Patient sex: F
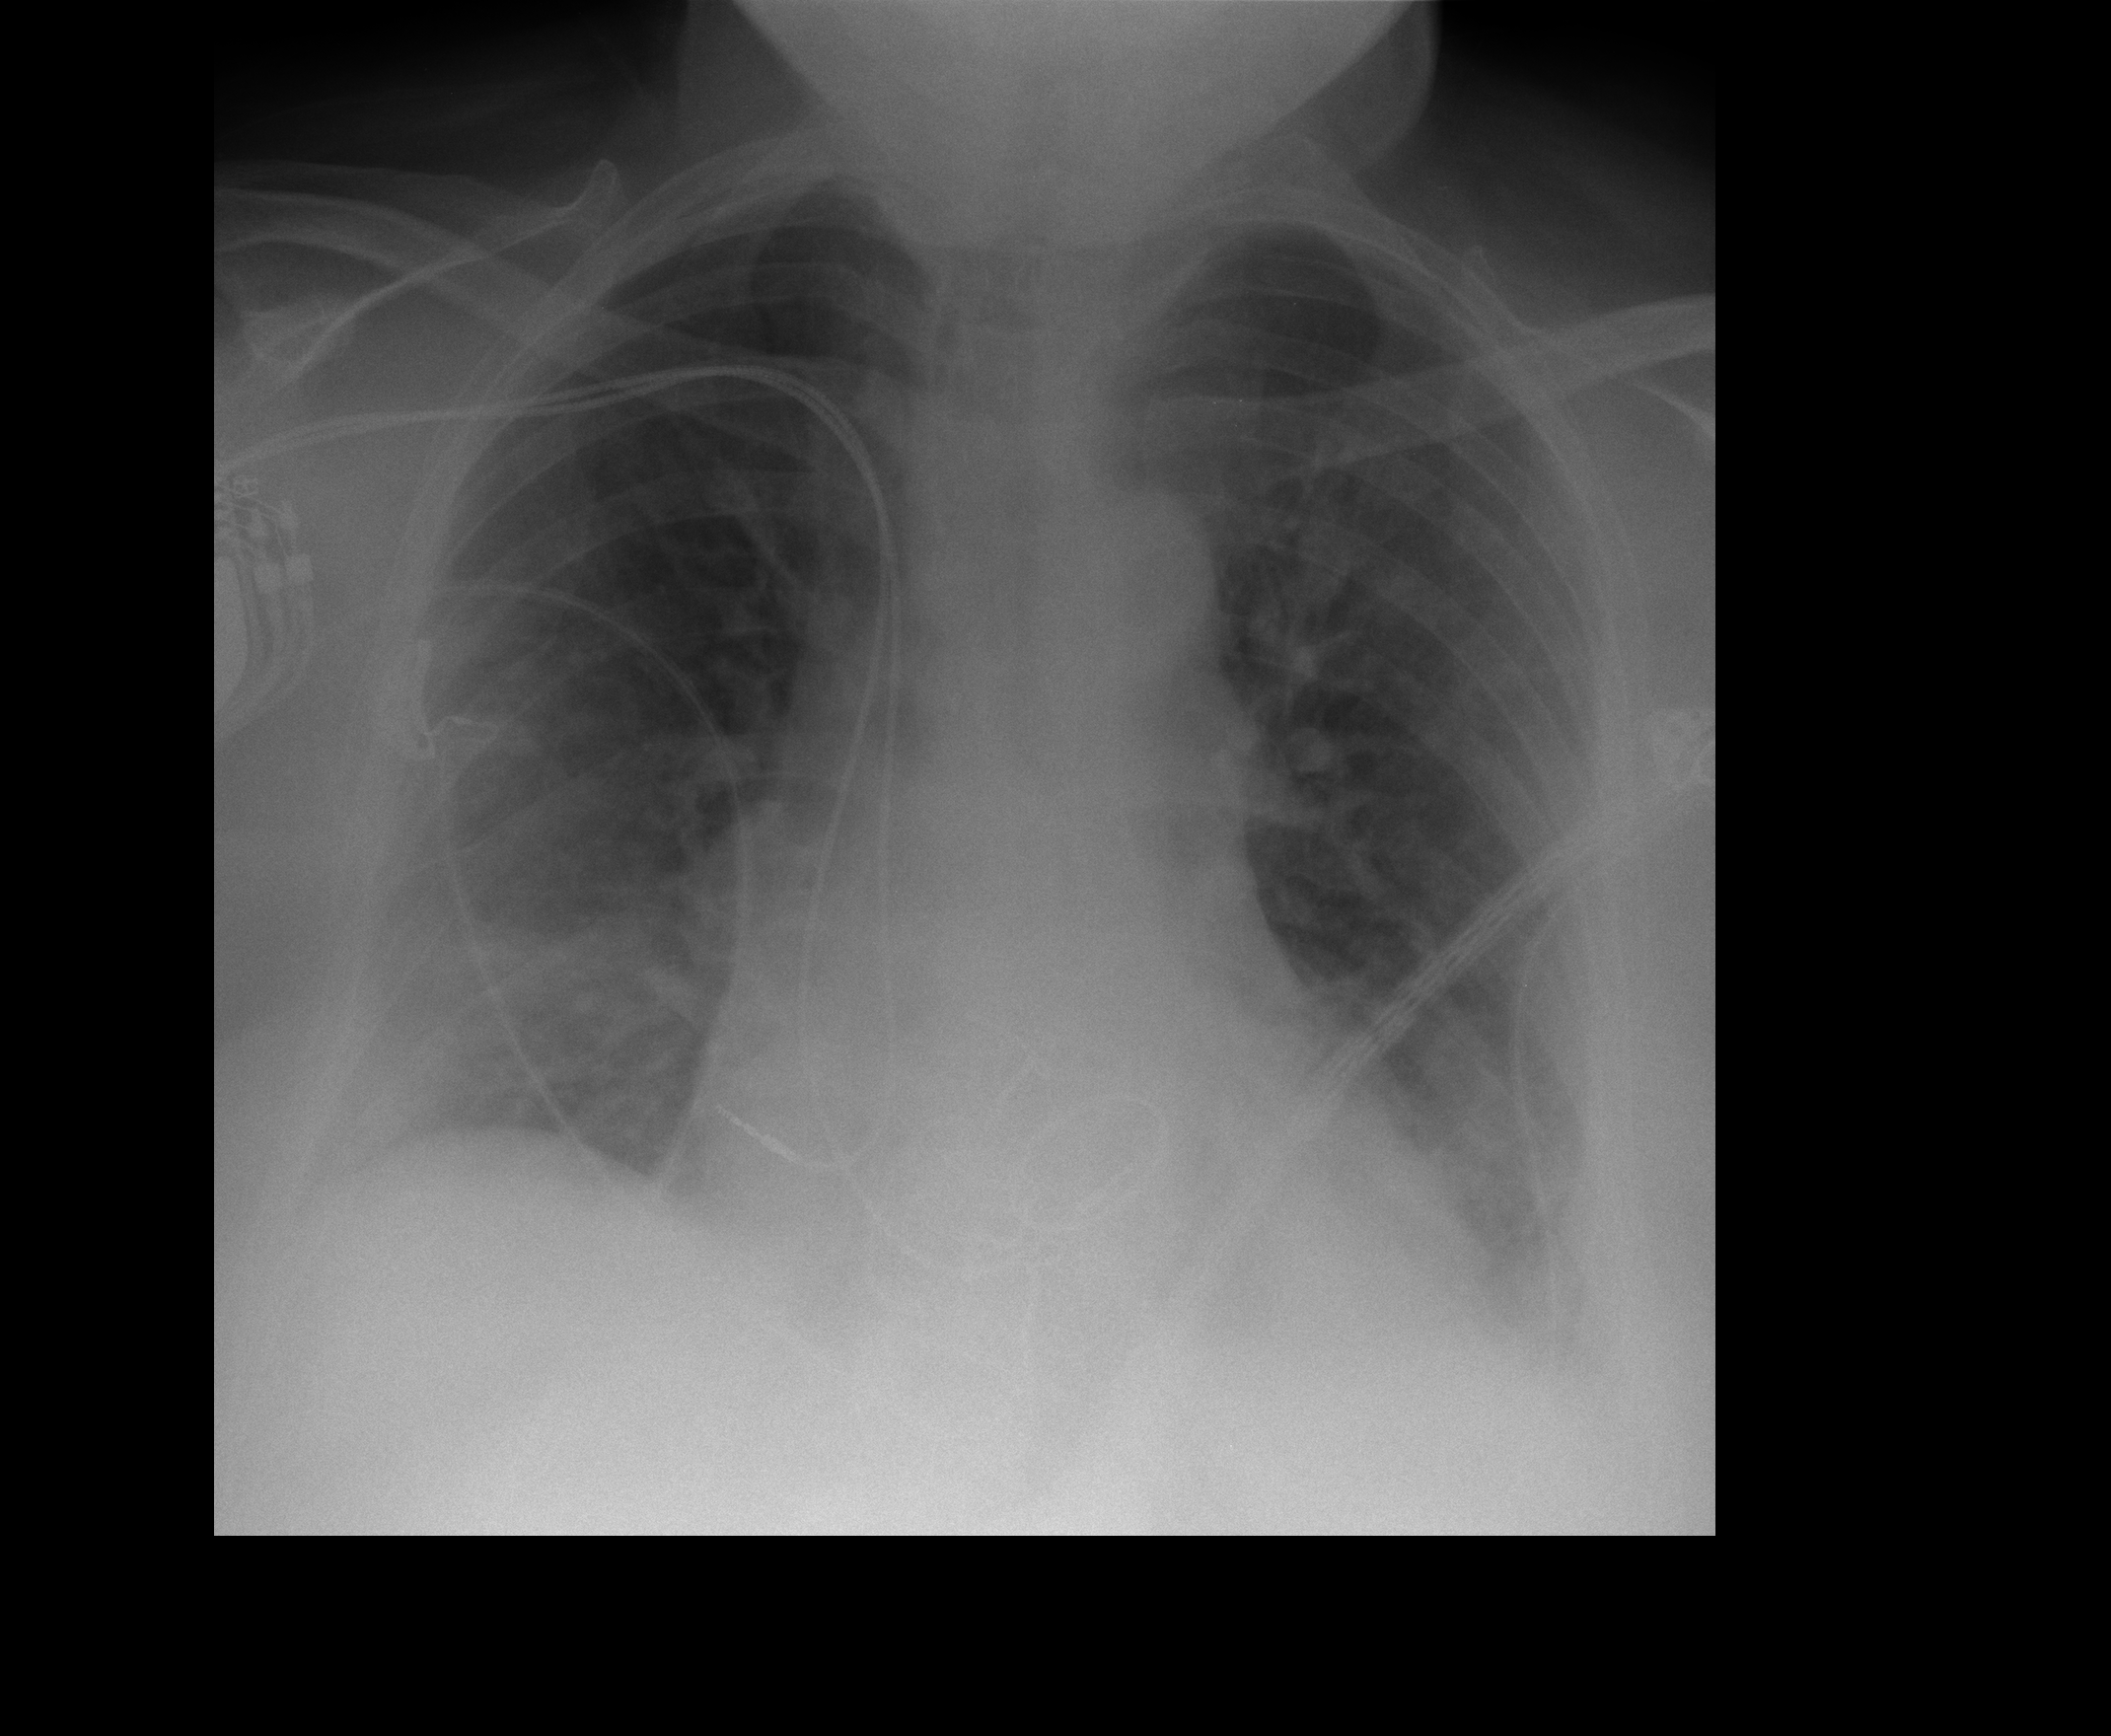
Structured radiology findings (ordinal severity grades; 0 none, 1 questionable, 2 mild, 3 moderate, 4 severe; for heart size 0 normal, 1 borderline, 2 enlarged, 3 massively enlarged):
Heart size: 0
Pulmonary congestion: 1
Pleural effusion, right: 1
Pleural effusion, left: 2
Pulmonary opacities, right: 1
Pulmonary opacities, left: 0
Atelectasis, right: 2
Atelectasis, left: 2